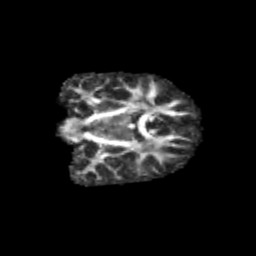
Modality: FA
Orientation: coronal
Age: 10
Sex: male
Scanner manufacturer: siemens
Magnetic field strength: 3 T
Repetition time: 3.8 s
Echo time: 0.07 s